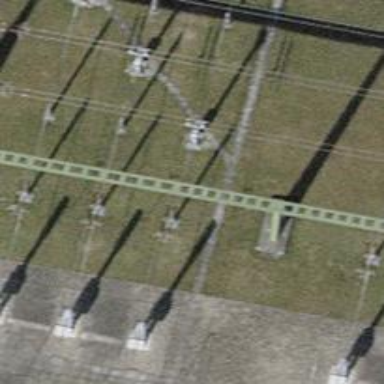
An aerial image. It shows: Insulator used in power systems.